Question: i'm working on a google spreadsheet using fairly simple formulas.

i'm trying to get "Q to sell" to automatically calculate so that "equality" is always TRUE. the goal is to have the sheet find the min quantity i need to sell to cover the expenses. the formula for equality is gross-expenses.
another way to ask is what is the formula to find a number that keeps X TRUE?
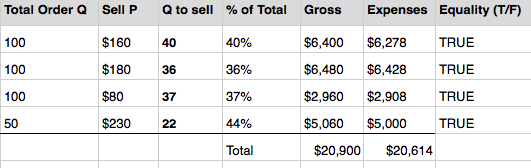
Answer: Put the formula =ceiling(F2/B2) into the Q to Sell column? (Where F2 is the first cell under "Expenses" and B2 is the first cell under "Sell P")
This simply calculates Expenses divided by Sell P to find the Quantity that you would need to sell. This would equal a decimal so we use the '=ceiling()' function to round that up to the nearest integer.